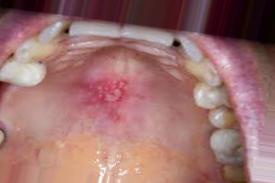
Condition: Mouth Ulcer